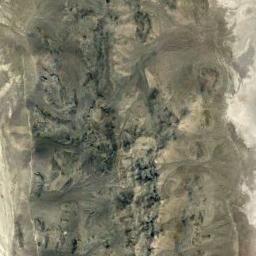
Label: mountain